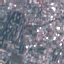
Land use / land cover: Residential